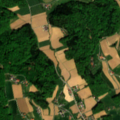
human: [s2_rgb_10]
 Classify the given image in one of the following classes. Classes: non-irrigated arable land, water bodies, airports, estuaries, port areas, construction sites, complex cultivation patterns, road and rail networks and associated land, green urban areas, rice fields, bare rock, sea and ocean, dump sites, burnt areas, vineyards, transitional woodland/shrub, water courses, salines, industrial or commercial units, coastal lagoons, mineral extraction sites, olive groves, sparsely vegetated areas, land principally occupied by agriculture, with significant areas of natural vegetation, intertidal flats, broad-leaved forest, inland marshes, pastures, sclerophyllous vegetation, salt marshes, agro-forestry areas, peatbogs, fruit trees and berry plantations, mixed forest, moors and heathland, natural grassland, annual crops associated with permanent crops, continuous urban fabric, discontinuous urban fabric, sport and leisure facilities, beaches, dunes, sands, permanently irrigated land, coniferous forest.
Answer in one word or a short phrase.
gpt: non-irrigated arable land, complex cultivation patterns, broad-leaved forest